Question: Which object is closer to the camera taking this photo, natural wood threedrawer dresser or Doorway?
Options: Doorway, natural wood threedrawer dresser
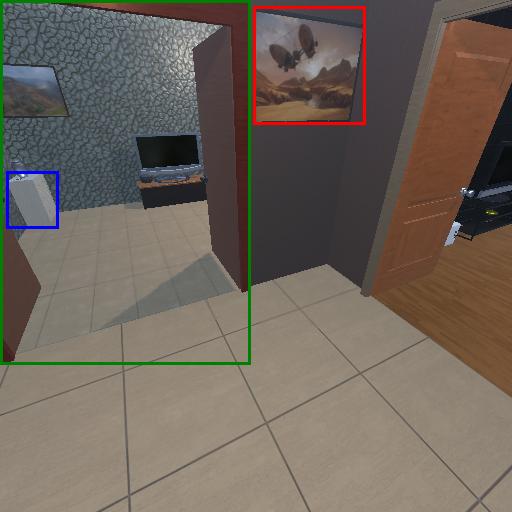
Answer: Doorway